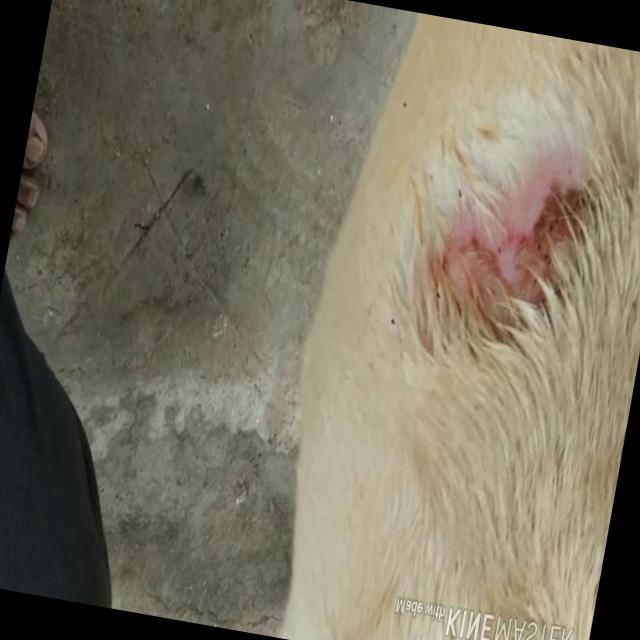
Canine dermatitis — inflammation of the skin presenting with erythema, pruritus, papules, and excoriation. May be allergic, contact, or atopic in origin.